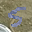
Label: 5